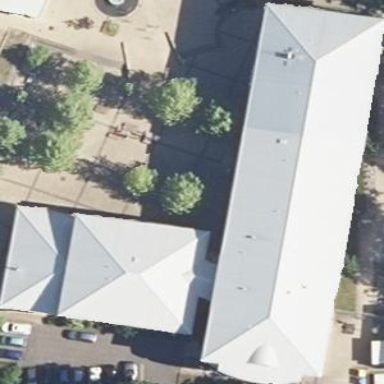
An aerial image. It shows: School building.